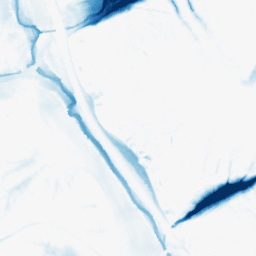
Category: morphological
Decomposition family: morphological
Decomposition parameters: operation: closing
size: 20
Upsampling method: cubic_catmull_rom
Upsampling parameters: scale: 8
Upsampling scale: 8